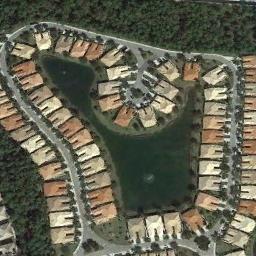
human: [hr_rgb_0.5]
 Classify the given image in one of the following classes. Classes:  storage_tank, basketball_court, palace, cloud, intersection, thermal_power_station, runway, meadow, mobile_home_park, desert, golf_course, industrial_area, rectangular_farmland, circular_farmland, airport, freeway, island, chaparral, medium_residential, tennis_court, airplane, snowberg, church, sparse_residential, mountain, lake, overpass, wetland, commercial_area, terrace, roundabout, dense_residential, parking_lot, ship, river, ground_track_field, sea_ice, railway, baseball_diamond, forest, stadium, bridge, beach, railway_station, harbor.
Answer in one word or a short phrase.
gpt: dense_residential